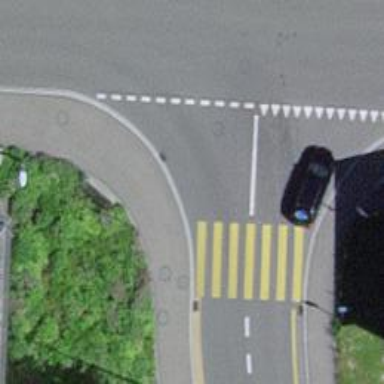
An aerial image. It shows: Zebra crossing on the road.